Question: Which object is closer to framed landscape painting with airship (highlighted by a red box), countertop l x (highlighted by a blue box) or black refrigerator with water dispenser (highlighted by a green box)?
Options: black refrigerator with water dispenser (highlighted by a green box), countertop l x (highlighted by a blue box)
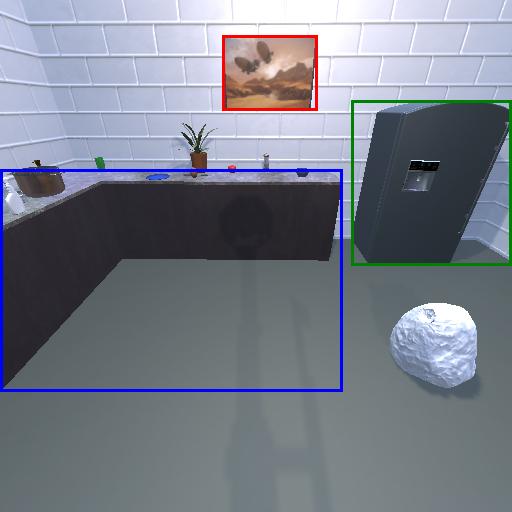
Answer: black refrigerator with water dispenser (highlighted by a green box)